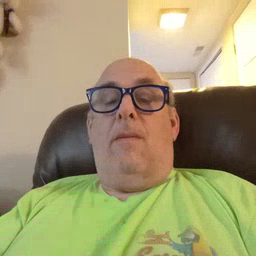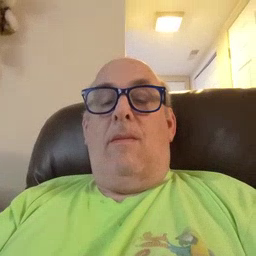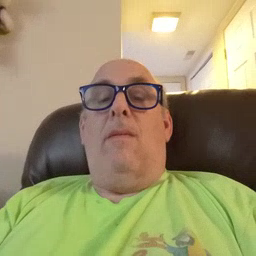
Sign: before